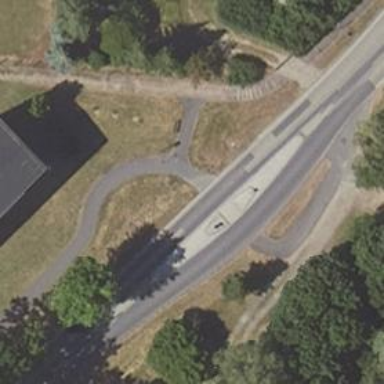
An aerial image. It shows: Unmarked crossing with traffic island.